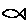
Label: fish